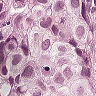
Metastatic tissue present: yes